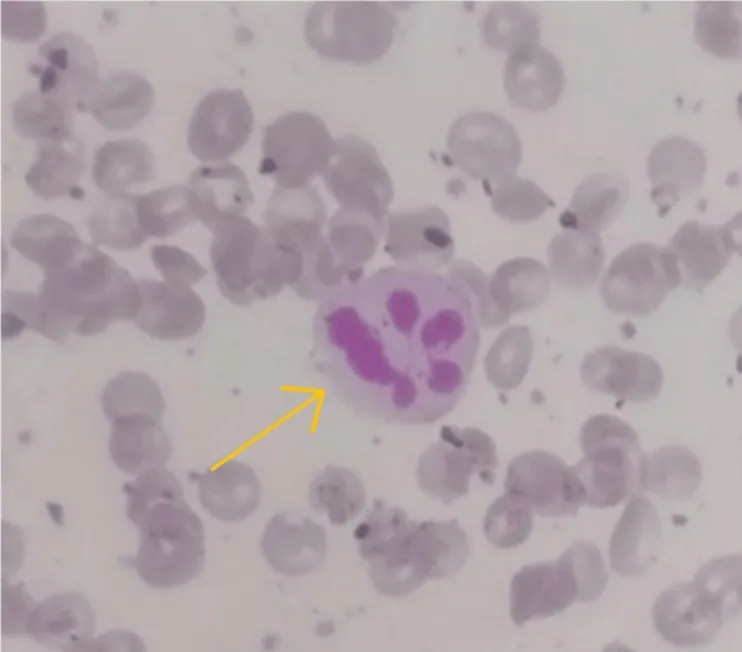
Histopathology slide representing hypersegmented neutrophil (yellow arrow).
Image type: pathology (giemsa)